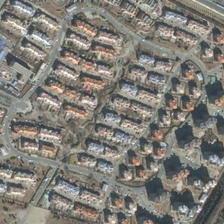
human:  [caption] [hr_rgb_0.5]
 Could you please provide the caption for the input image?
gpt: many yellow buildings are orderly in a dense residential area .

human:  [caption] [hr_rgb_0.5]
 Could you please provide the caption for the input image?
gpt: many yellow buildings are orderly in a dense residential area .

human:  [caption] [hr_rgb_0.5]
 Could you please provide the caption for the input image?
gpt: there are gray roads and in all color`s buildings .

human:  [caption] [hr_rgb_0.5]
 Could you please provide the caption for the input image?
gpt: there are buildings and roads .

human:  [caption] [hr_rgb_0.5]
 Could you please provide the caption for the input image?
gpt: there are buildings and roads .